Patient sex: M
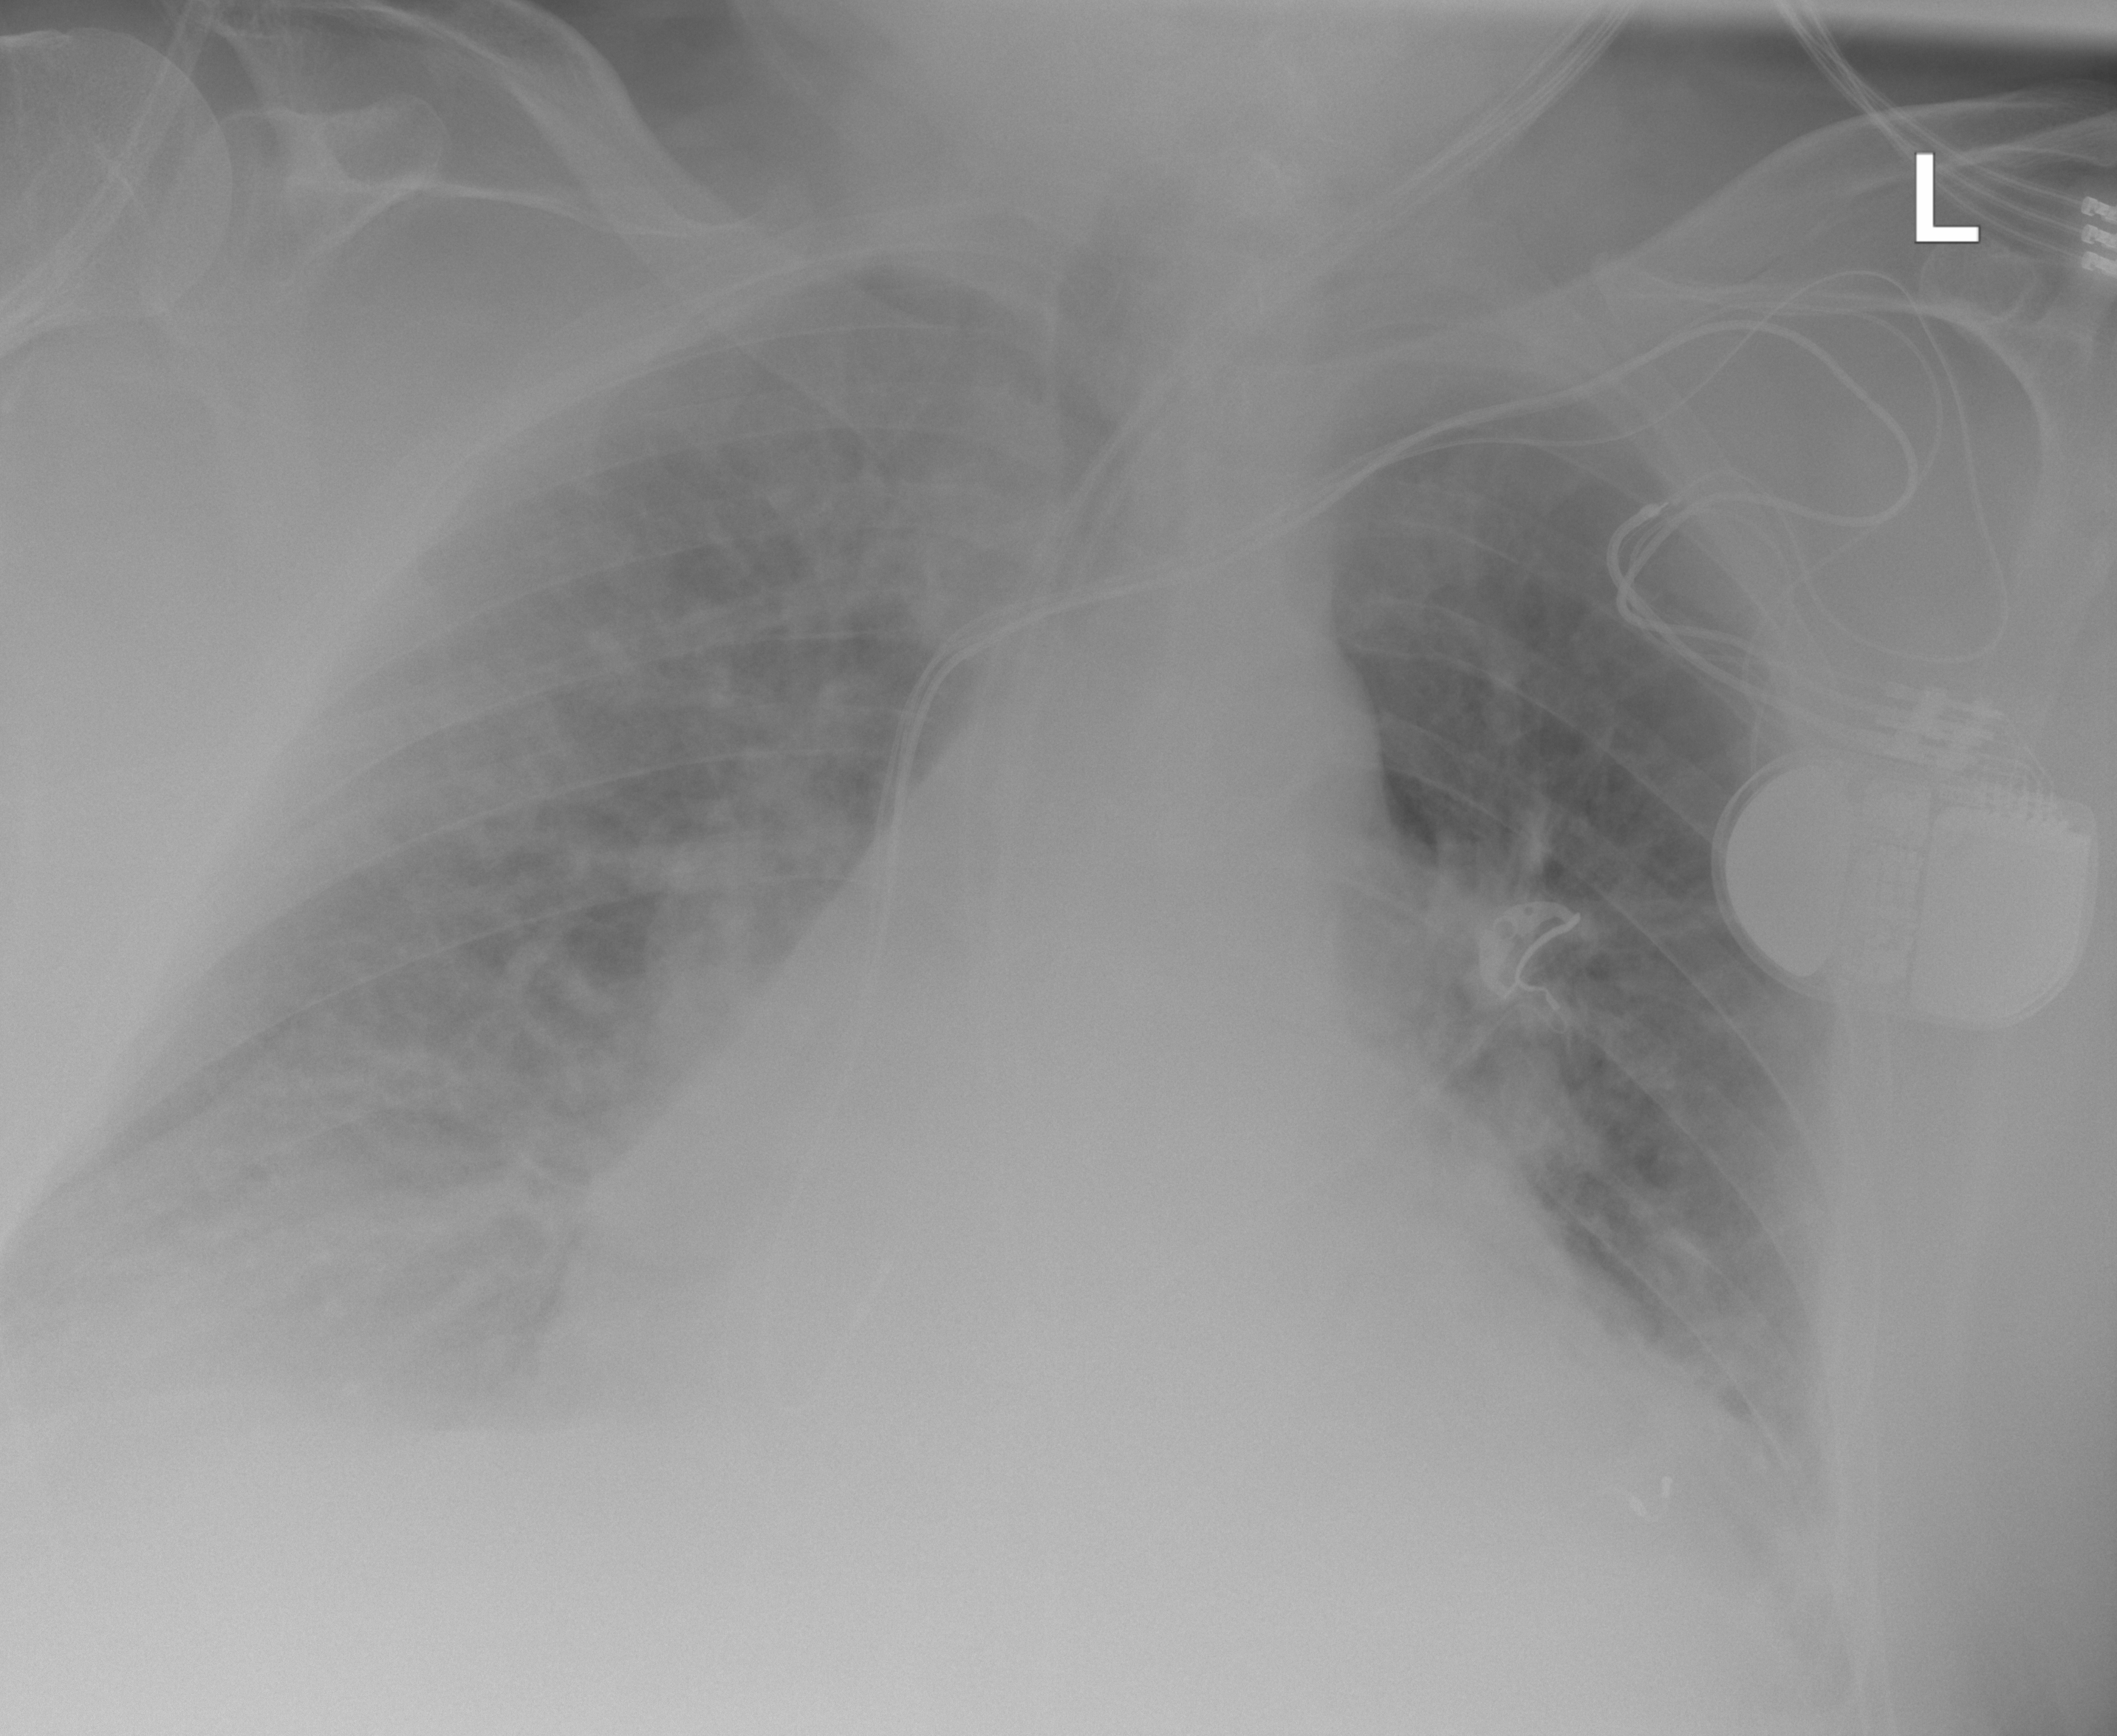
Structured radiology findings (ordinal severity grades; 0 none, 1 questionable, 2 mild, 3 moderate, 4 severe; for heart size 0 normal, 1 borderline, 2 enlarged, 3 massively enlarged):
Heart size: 2
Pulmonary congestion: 2
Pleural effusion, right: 0
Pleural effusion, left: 0
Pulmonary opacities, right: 2
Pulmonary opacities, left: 0
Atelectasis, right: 0
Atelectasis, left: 2